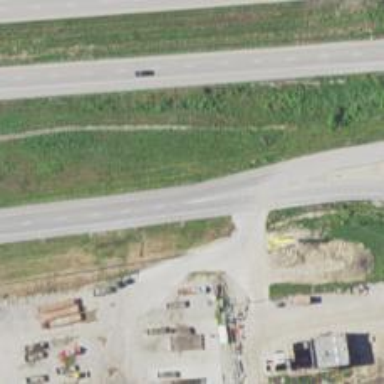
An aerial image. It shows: Secondary road with frontage road.